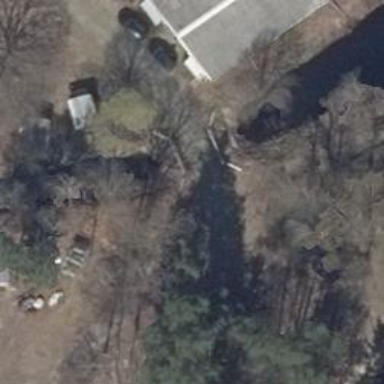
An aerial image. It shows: Culvert tunnel.